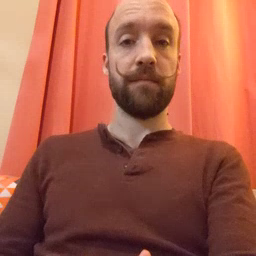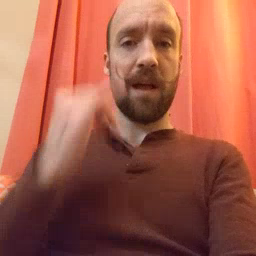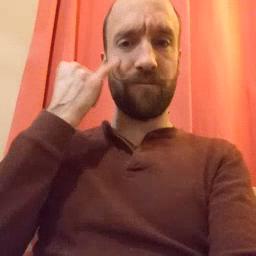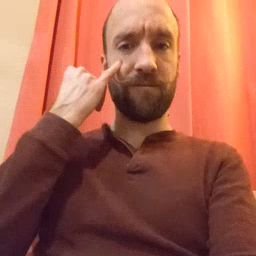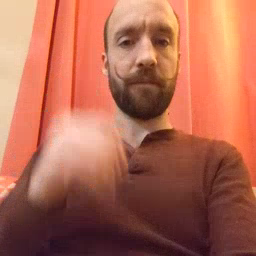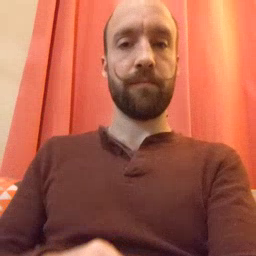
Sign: if